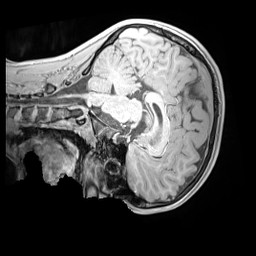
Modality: MP2RAGE
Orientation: sagittal
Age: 10
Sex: male
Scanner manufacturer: siemens
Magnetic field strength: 3 T
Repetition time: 4 s
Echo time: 0.00303 s